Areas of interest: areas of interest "Science and Technology Museum"
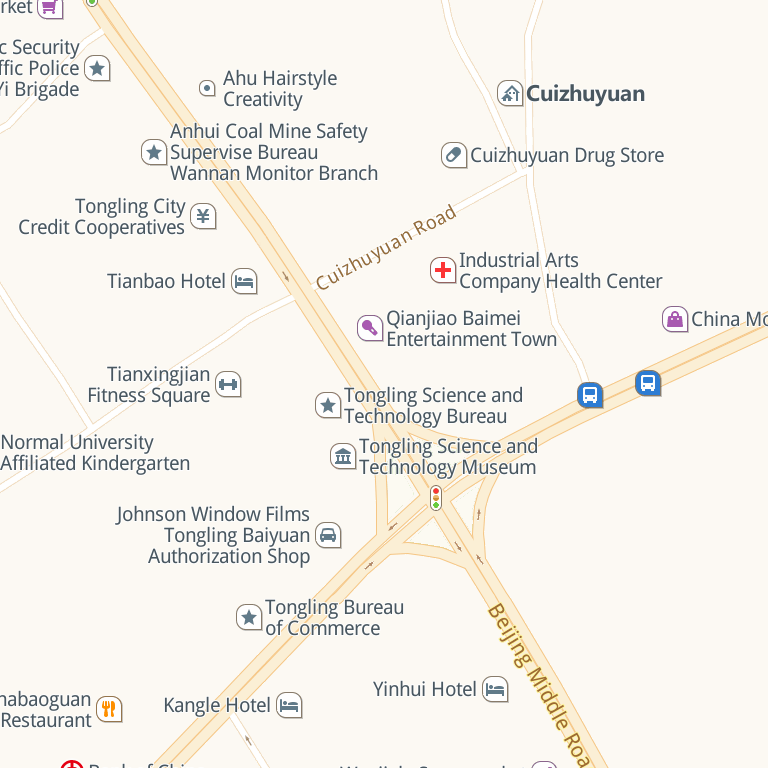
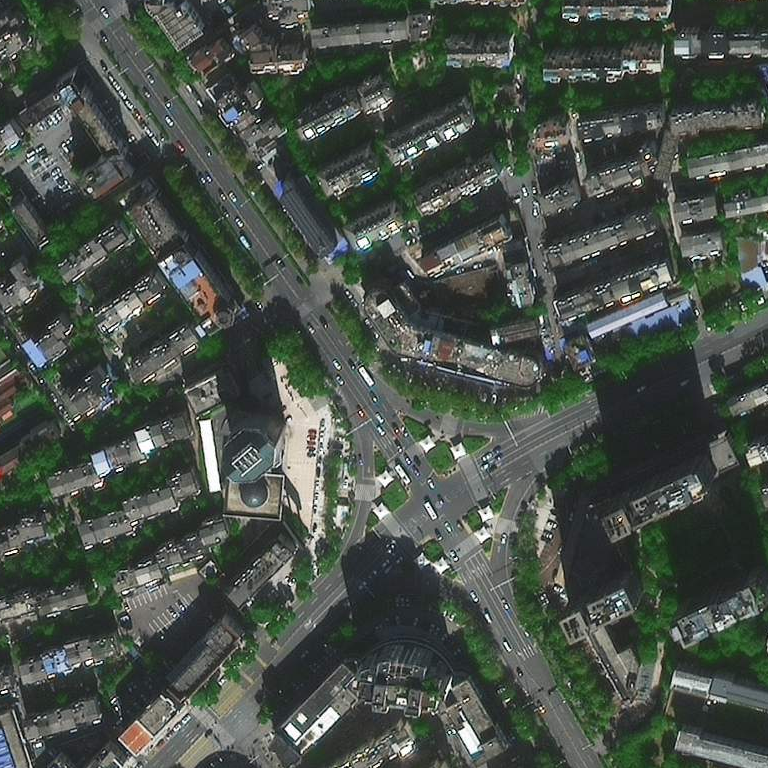